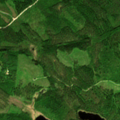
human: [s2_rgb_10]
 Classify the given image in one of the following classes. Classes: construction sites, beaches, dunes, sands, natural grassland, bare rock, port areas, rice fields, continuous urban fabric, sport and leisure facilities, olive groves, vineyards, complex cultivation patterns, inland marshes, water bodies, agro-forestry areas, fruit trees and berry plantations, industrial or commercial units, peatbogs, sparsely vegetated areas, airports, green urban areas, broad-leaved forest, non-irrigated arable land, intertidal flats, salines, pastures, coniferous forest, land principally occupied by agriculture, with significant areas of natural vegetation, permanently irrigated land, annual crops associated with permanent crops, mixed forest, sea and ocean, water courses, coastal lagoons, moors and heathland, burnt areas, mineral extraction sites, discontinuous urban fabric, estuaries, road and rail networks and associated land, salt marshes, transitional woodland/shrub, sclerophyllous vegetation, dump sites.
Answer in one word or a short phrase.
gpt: coniferous forest, mixed forest, transitional woodland/shrub